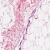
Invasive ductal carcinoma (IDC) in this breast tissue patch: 0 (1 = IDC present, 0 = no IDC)